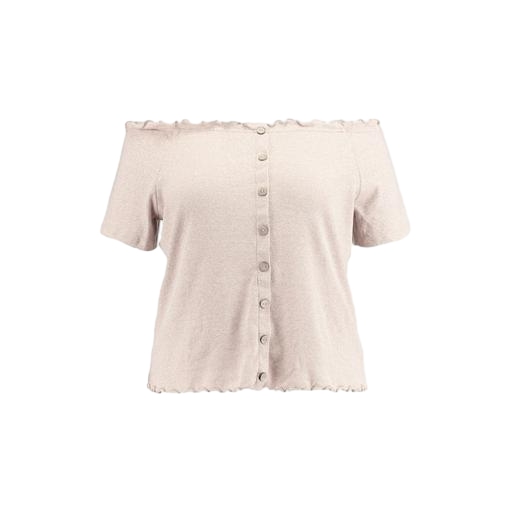
short-sleeve top only macy, button up tee, beige shirt, white background